Interaction volume radius: 10 \u00c5
Interaction volume height: 15 \u00c5
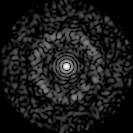
Disorder parameter: 0.8393